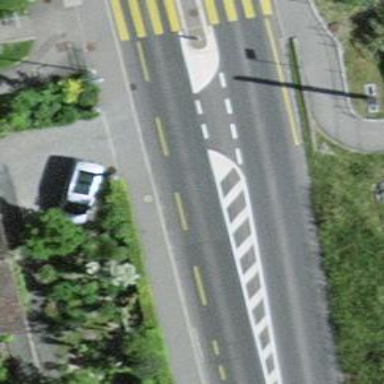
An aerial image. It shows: Primary highway with asphalt surface. There is sidewalk on the left side and soft lane for cycling on the left side.